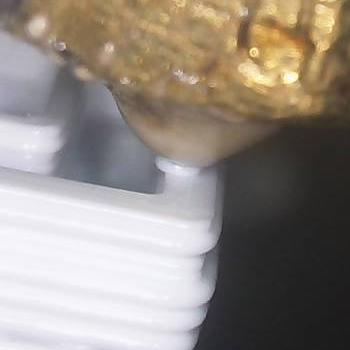
Flow rate: 200%